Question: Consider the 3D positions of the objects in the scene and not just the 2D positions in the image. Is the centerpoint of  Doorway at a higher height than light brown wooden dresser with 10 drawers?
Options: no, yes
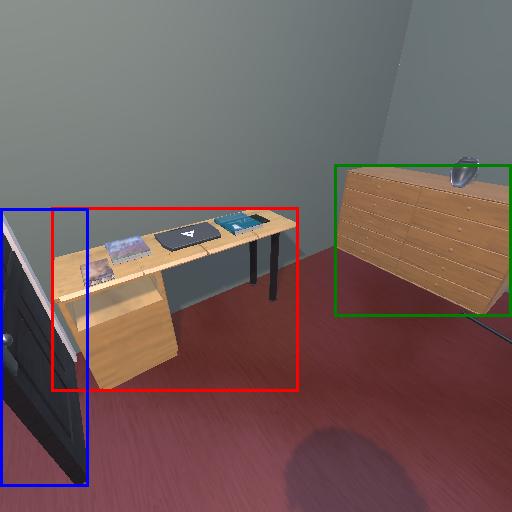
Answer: no